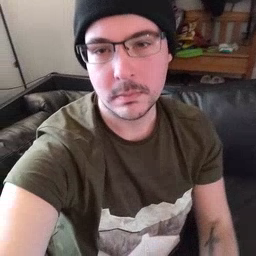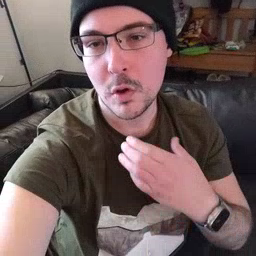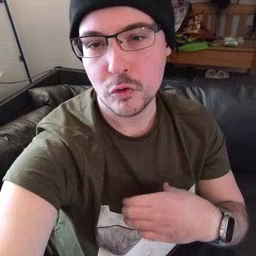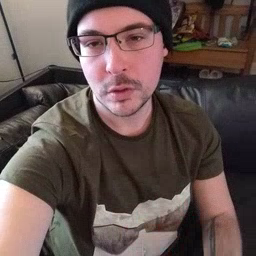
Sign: hungry